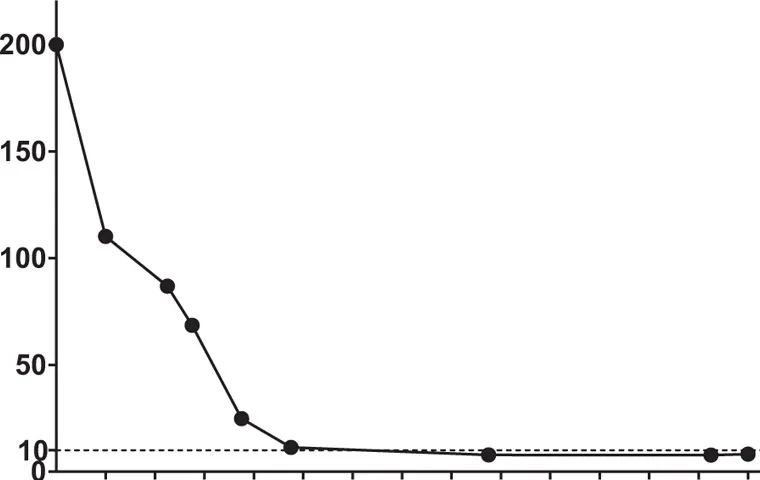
Trend in C-reactive protein levels during the hospitalization period. When the patient was admitted to the hospital, the infection was fairly serious. We controlled the infection incrementally, and we achieved a C-reactive protein level that was within the normal range (for the detection method used, a level lower than 10 mg/L is normal) on or near the 20th day after admission, after which the level remained stable.
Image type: chart (chart)